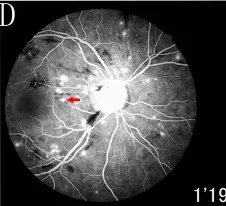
Fundus photograph, FFA and SD-OCT of the right eye. (C-F) FFA showed multifocal sites of patchy hyperfluorescence in the early phase, with leakage during the entire imaging process describing elschnig spots, and blockage from the cotton wool spots.
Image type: ophthalmic_imaging (ophthalmic_angiography)